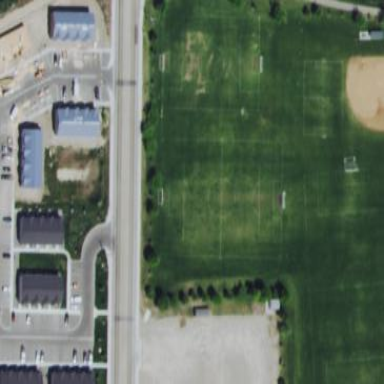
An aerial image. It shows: Grass pitch used for soccer.